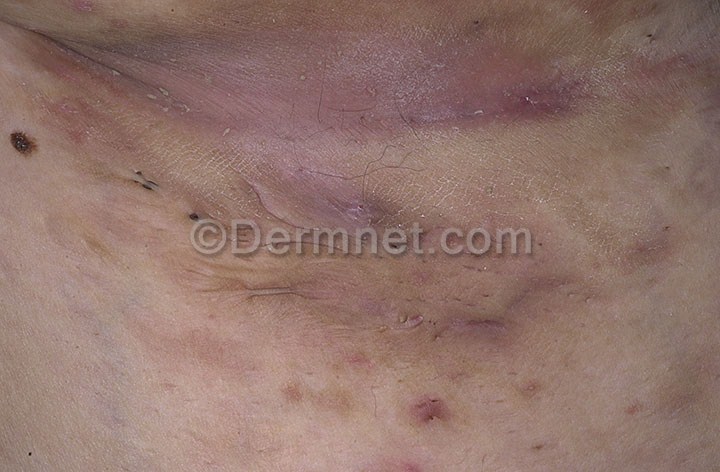
Disease: Acne and Rosacea Photos